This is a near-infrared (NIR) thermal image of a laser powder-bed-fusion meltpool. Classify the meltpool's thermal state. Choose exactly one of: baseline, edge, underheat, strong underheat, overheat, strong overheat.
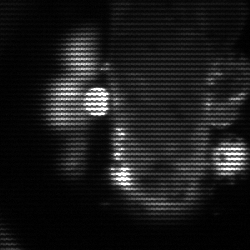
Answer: strong underheat